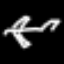
Label: airplane